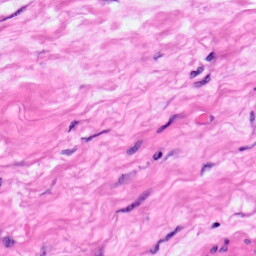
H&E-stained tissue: Pancreatic